Field crop: maize
Growth stage: 2
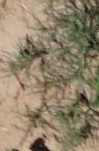
Species: salsola